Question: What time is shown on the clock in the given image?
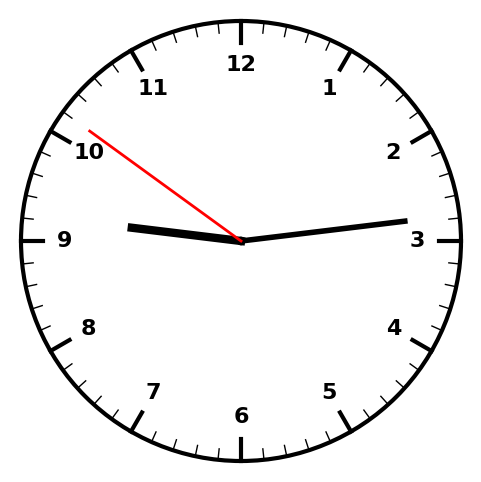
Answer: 09:13:51